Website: home-depot
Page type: review-order
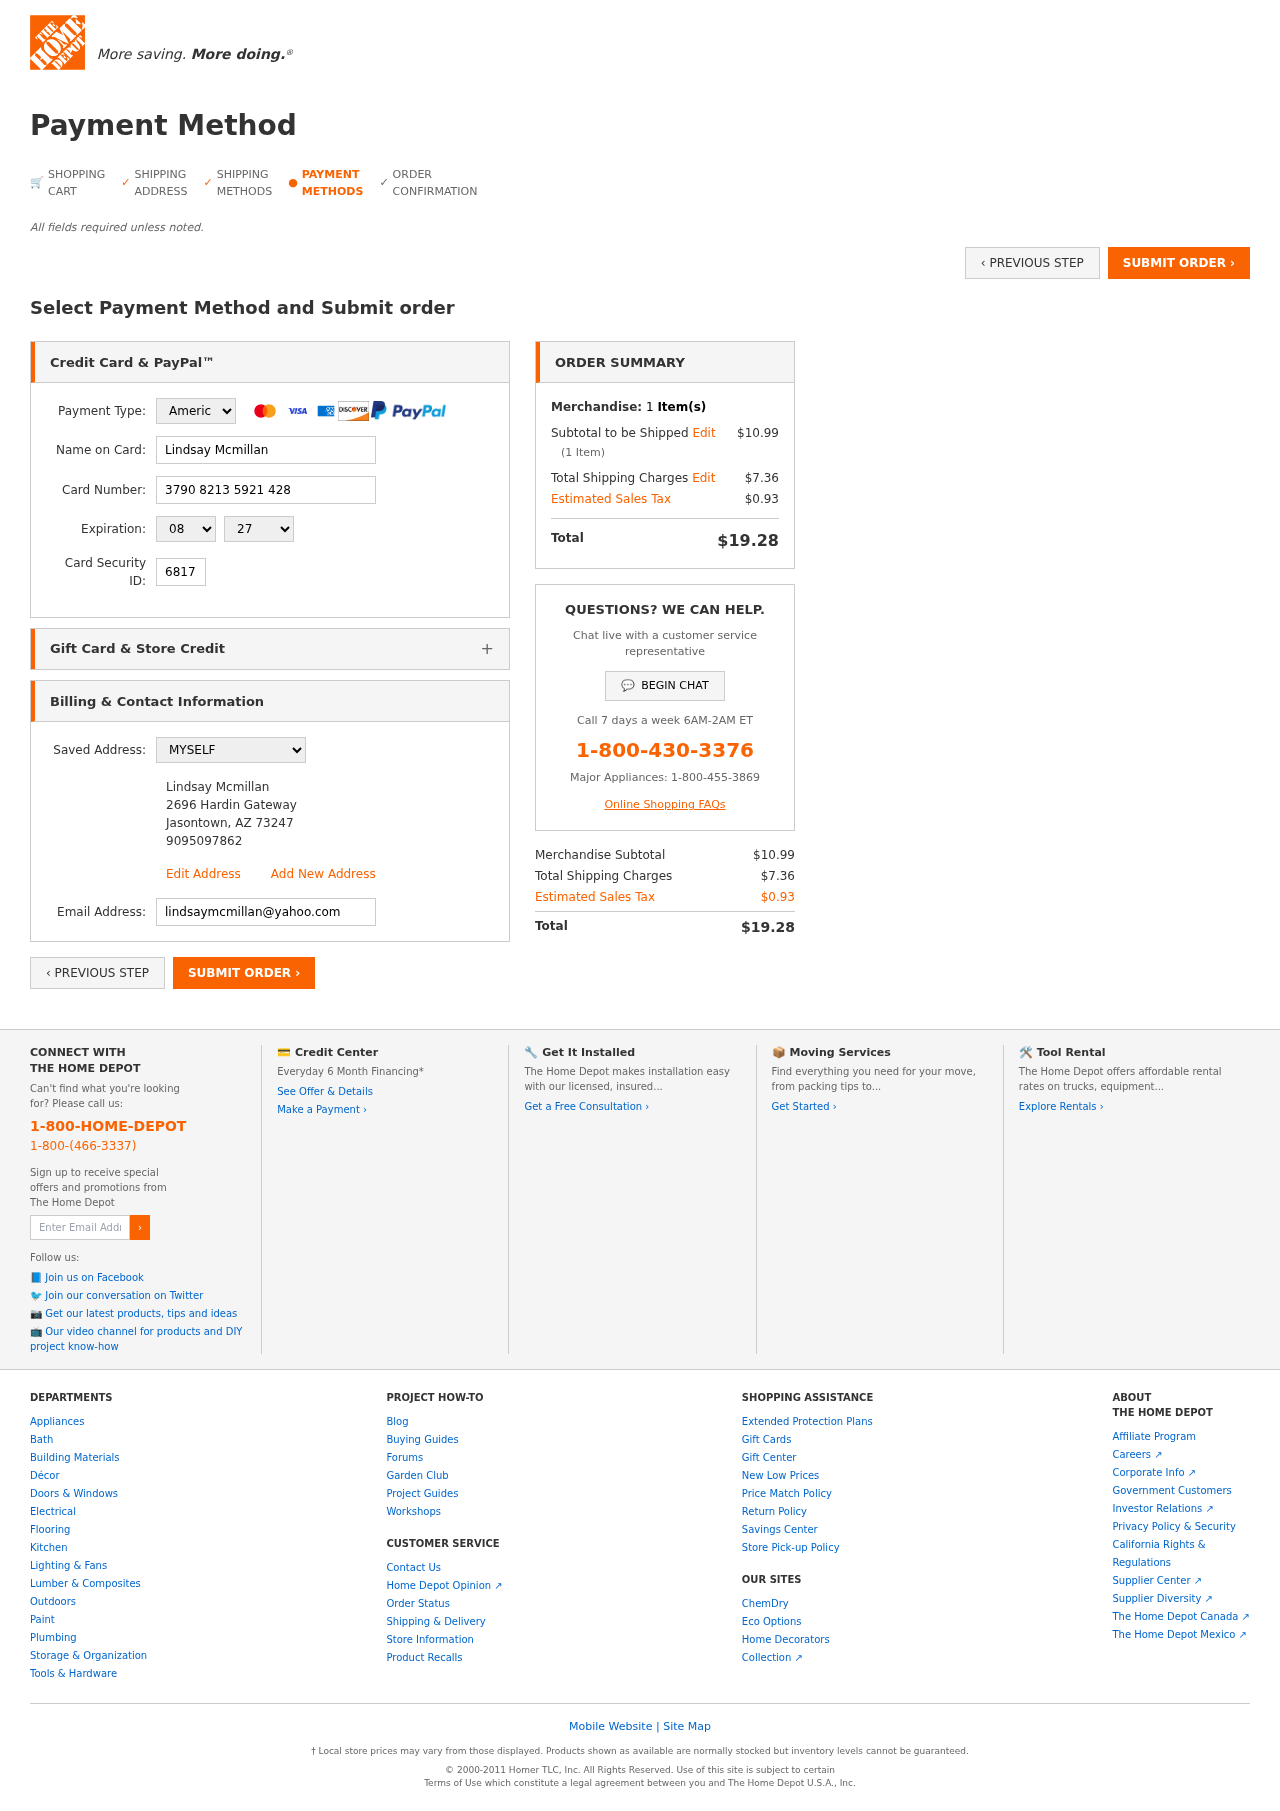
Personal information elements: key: PII_CARD_CVV
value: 6817
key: PII_CARD_EXPIRY_MONTH
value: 08
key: PII_CARD_EXPIRY_YEAR
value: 27
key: PII_CARD_NUMBER
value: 3790 8213 5921 428
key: PII_CARD_TYPE
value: American Express
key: PII_EMAIL
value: lindsaymcmillan@yahoo.com
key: PII_FULLNAME
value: Lindsay Mcmillan
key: PII_FULLNAME2
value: Lindsay Mcmillan
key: PII_STREET
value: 2696 Hardin Gateway
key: PII_CITY2
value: Jasontown
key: PII_STATE_ABBR2
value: AZ
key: PII_POSTCODE
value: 73247
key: PII_POSTCODE_FULL
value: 73247
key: PII_POSTCODE_NUMERIC
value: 73247
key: PII_PHONE2
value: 9095097862
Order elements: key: ORDER_NUM_ITEMS
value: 1
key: ORDER_SUBTOTAL
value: $10.99
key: ORDER_NUM_ITEMS2
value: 1
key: ORDER_SHIPPING_COST
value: $7.36
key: ORDER_TAX
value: $0.93
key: ORDER_TOTAL
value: $19.28
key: ORDER_SUBTOTAL2
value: $10.99
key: ORDER_SHIPPING_COST2
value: $7.36
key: ORDER_TAX2
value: $0.93
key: ORDER_TOTAL2
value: $19.28